Field crop: tomato
Growth stage: 1
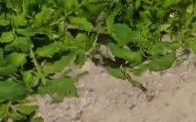
Species: tomato